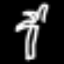
Label: palm tree